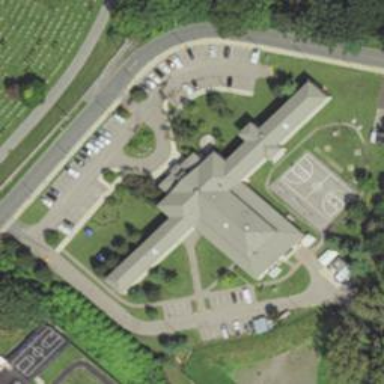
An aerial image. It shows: Prison.